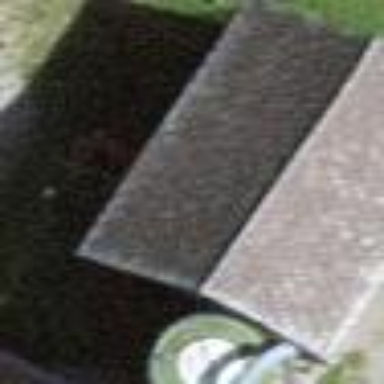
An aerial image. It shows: Shed building.